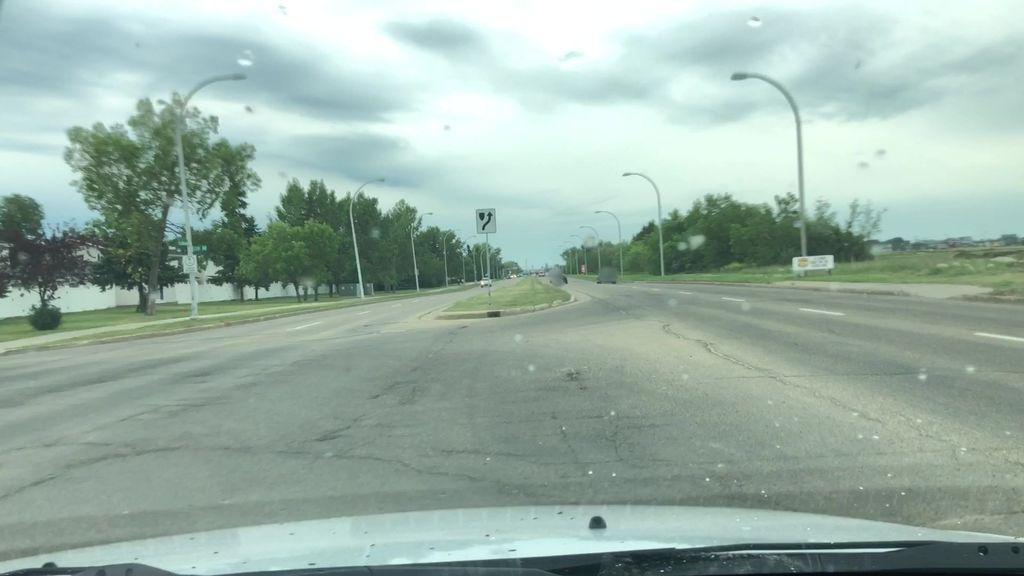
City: edmonton